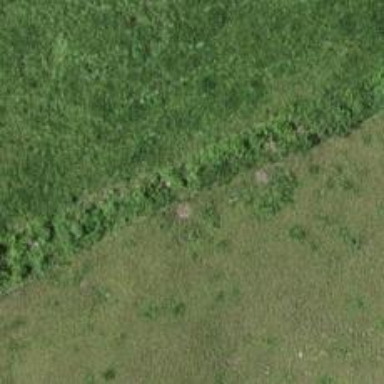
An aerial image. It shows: Hedge acting as barrier.